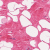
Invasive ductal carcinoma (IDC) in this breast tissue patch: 0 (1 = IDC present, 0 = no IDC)